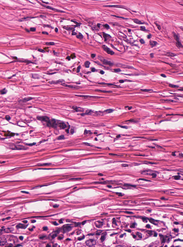
Tumor epithelial tissue: no
Tumor-associated stroma tissue: yes
Normal tissue: no